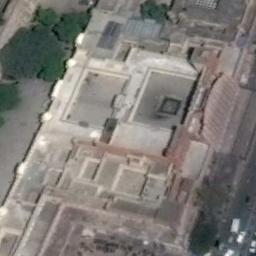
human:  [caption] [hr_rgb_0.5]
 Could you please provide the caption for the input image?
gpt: The palace is on the bare land next to some trees .

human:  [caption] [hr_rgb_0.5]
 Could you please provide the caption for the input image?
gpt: Some trees are beside the palace .

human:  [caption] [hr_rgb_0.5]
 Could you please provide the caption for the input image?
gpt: There is a wide road next to the palace .

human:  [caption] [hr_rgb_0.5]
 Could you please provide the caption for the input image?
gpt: The palace with some courtyards is next to a road .

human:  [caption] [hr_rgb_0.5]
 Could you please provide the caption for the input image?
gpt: There are some green trees beside the palace .